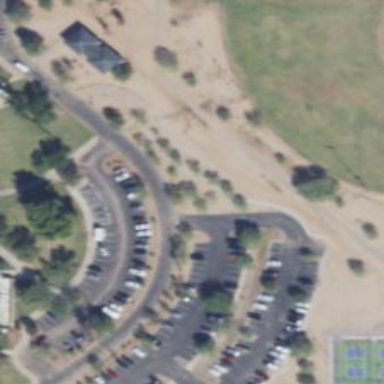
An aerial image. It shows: Parking area with surface.